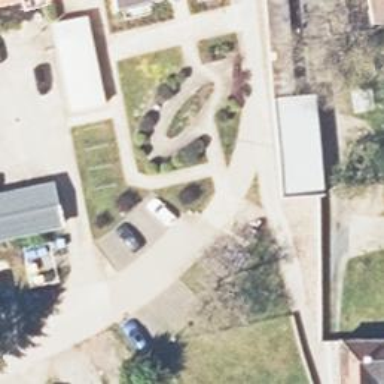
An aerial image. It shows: Paved footway.